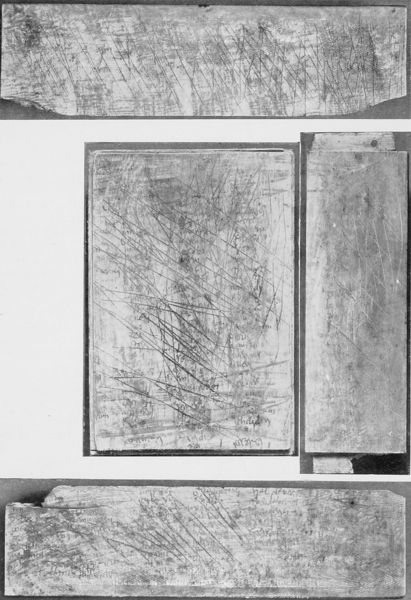
Titel: Kaiserdiptychon
Institution: Paris, Musée du Louvre
Schlagwörter: grau, schwarz, stein, abstrakt, mehrteilig